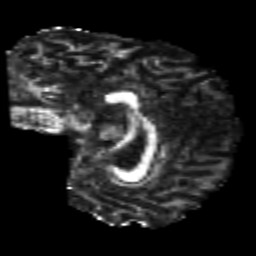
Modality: FA
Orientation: sagittal
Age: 23
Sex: male
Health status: healthy
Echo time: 0.074 s